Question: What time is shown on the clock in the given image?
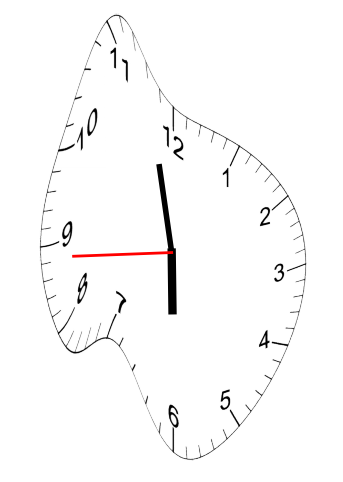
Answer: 05:57:44